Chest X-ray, AP view. Patient: 42 years old, sex M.
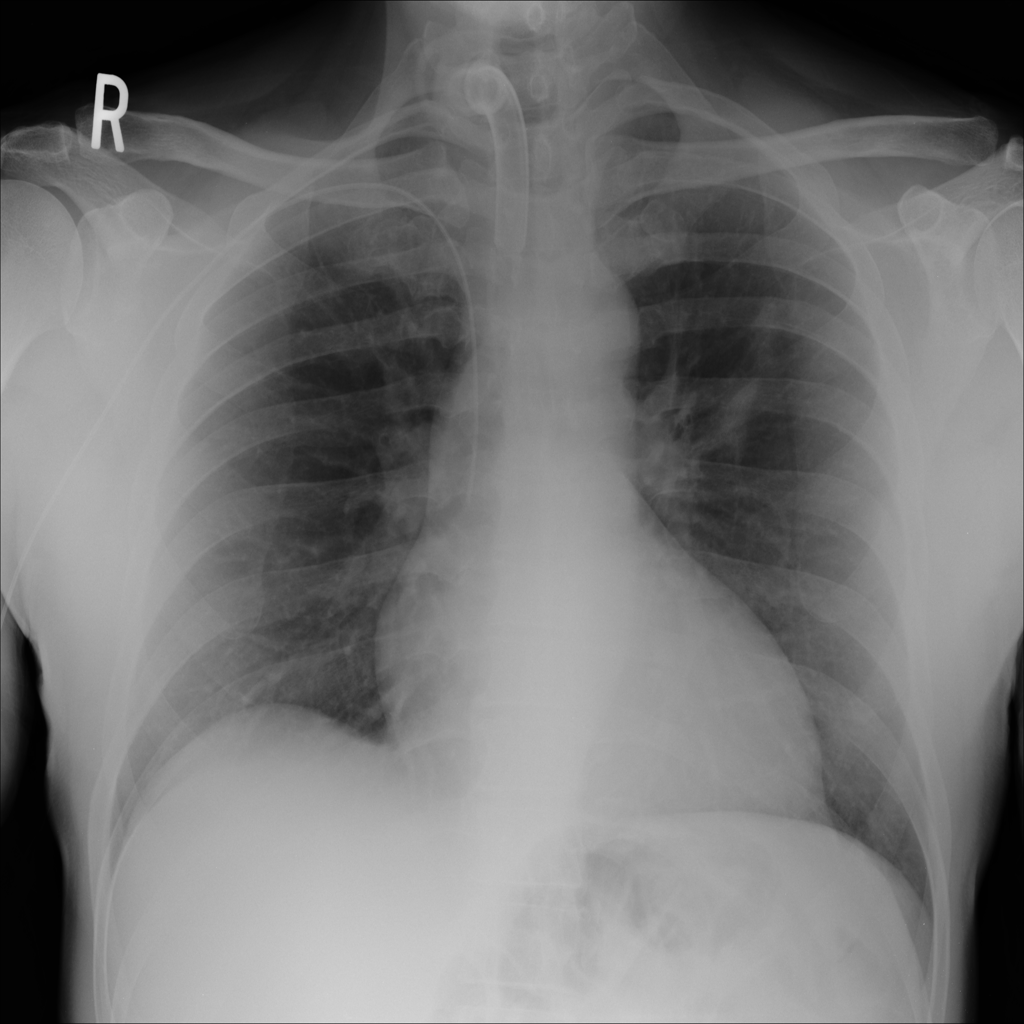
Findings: Atelectasis